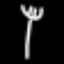
Label: fork